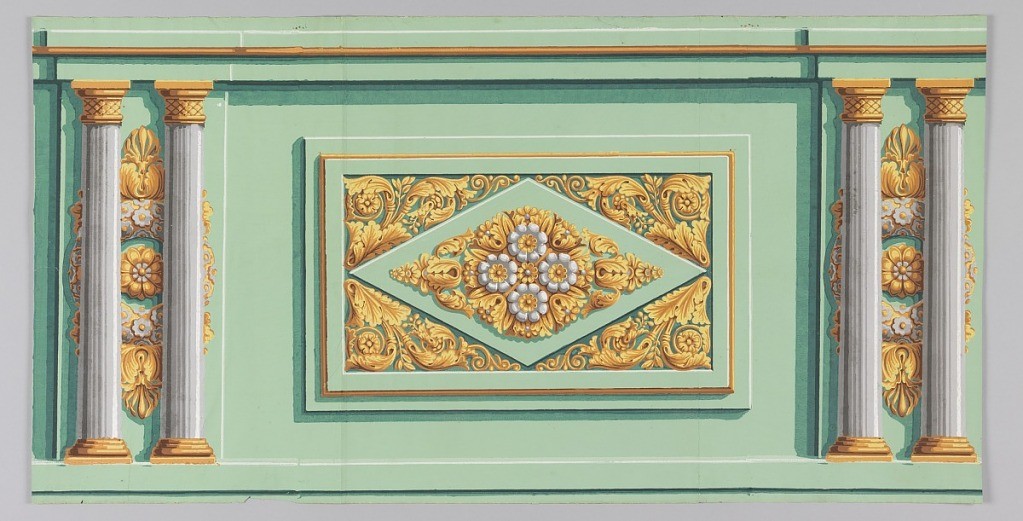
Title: Dado
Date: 1800–1815
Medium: Block-printed on handmade paper
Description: Panel dado with acanthus rinceau around central diamond motif, with two columns on either side, printed in white, yellows and greens on green ground.

H# 210 ?, 312 ?